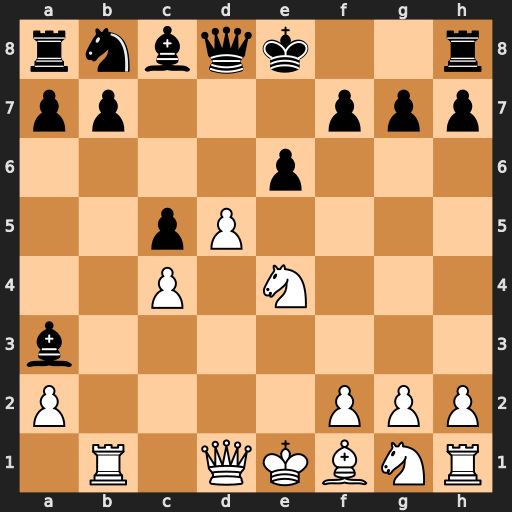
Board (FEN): rnbqk2r/pp3ppp/4p3/2pP4/2P1N3/b7/P4PPP/1R1QKBNR
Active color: w
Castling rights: Kkq
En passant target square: -
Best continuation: Qa4+ Qd7 Qxa3